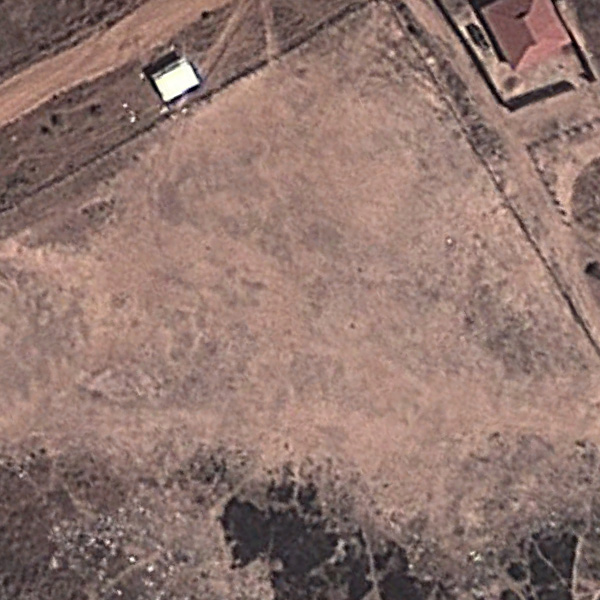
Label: BareLand